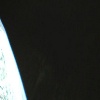
Label: space